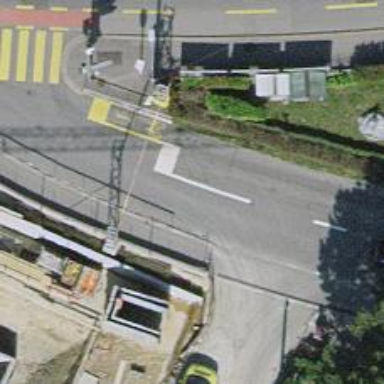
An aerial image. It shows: Road with traffic signals.